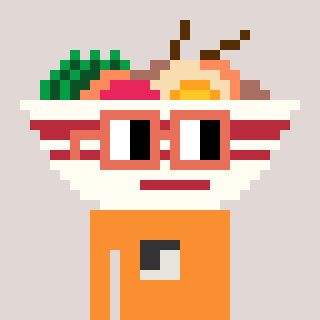
a pixel art character with square orange glasses, a noodles-shaped head and a orange-colored body on a warm background